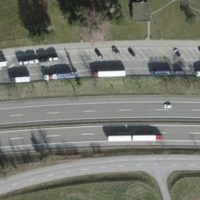
EUNIS habitat code: 57
Species observed at this site:
Pararge aegeria